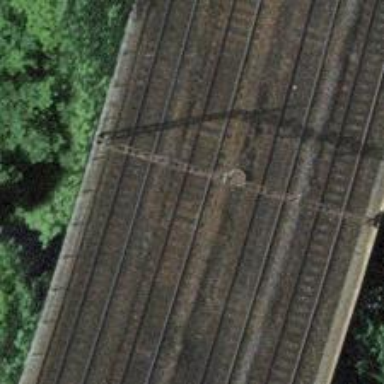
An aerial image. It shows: Bridge with single railway track electrified by contact line.